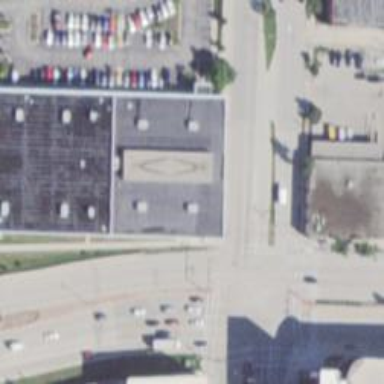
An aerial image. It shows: Garage building used for college purposes.